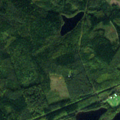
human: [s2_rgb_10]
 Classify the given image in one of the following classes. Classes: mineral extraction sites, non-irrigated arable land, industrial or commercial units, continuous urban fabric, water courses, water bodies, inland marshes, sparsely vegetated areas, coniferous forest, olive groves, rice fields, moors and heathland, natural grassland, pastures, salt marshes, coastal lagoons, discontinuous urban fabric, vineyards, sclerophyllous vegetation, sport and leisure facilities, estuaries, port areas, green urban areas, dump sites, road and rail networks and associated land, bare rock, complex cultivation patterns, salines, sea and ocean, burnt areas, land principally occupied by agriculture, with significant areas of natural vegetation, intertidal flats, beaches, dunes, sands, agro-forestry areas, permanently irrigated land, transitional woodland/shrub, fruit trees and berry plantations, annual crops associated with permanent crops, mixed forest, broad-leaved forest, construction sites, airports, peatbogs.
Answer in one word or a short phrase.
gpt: coniferous forest, mixed forest, water bodies